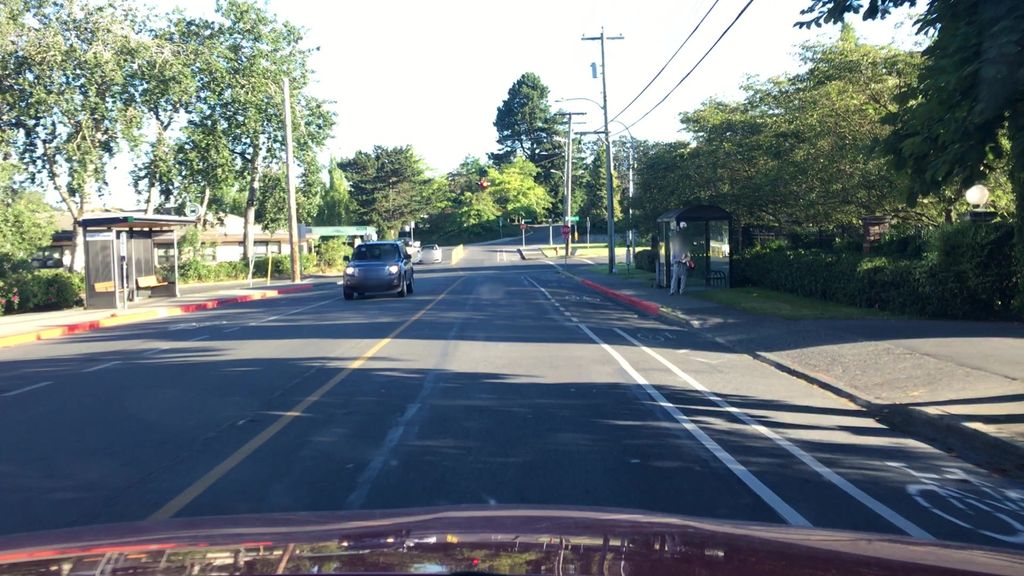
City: victoria